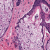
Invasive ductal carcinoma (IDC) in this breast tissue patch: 0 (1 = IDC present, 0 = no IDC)